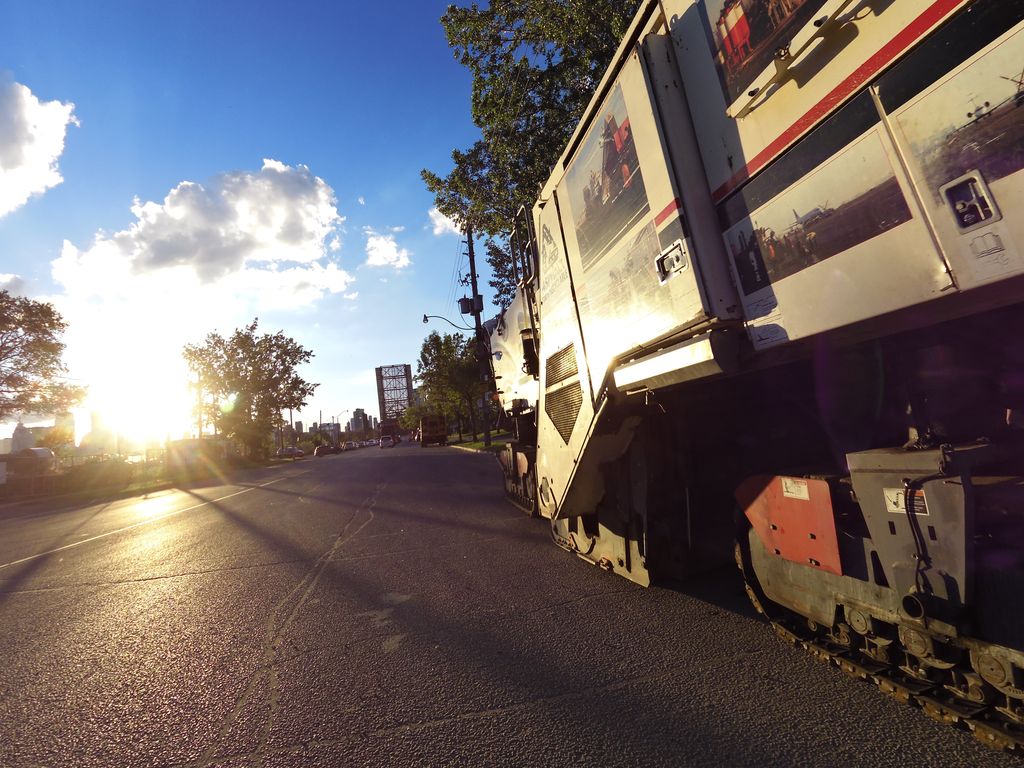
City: toronto